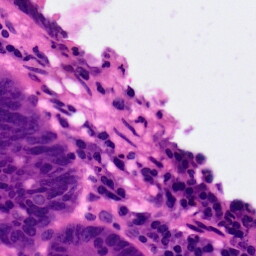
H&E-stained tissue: Pancreatic